【题型】填空题　【知识点】平面几何　【难度】medium
如图，正六边形$ABCDEF$，连接$OE$、$OD$，如果$\overrightarrow{OD} = \vec{a}$，$\overrightarrow{OE} = \vec{b}$，那么$\overrightarrow{AB} = \underline{\quad\quad}$.

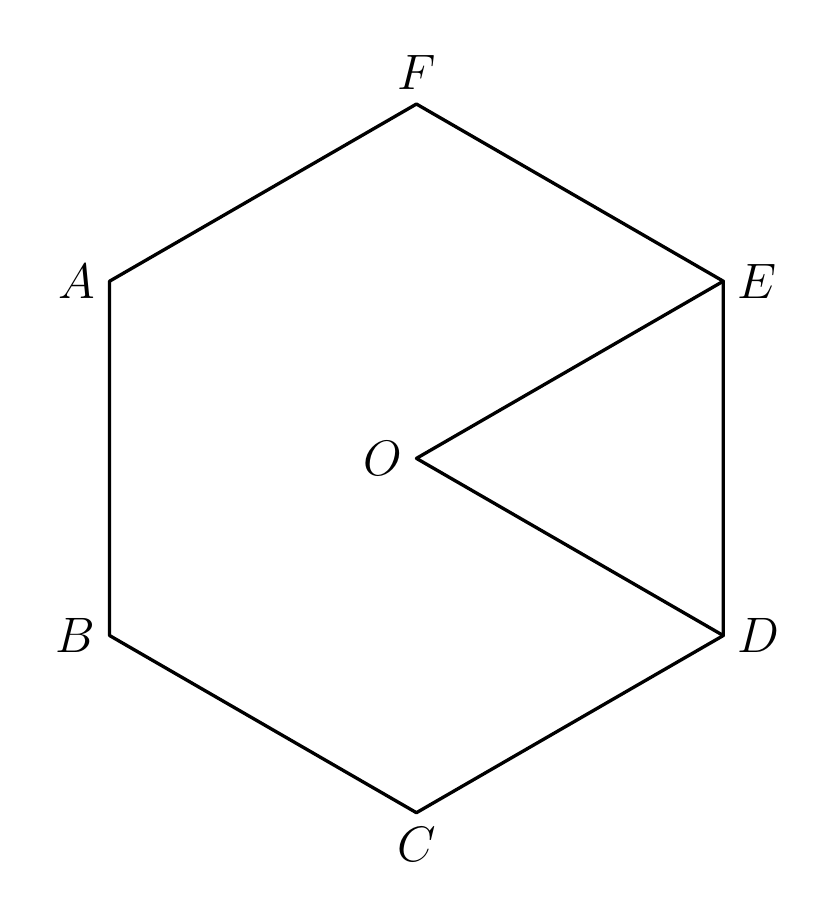
【解答】
【答案】$\vec{a} - \vec{b}$.

【分析】连接$BD$，先由正六边形的性质可得$AB = DE = BC = CD$，$\angle ABC = \angle C = \angle CDE = 120^\circ$，进而求出$\angle ABD = \angle BDE = 90^\circ$，则可证明$AB \parallel DE$，得到$AB = ED$，则$\overrightarrow{AB} = \overrightarrow{ED} = \overrightarrow{OD} - \overrightarrow{OE} = \vec{a} - \vec{b}$.

【解答】解：如图所示，连接$BD$，

由题意得，$AB = DE = BC = CD$，$\angle ABC = \angle C = \angle CDE = \dfrac{180^\circ \times (6-2)}{6} = 120^\circ$，

$\therefore \angle CBD = \angle CDB = 30^\circ$，

$\therefore \angle ABD = \angle BDE = 90^\circ$，

$\therefore \angle ABD + \angle BDE = 180^\circ$，

$\therefore AB \parallel DE$，

$\therefore \overrightarrow{AB} = \overrightarrow{ED}$，

$\because \overrightarrow{OD} = \vec{a}$，$\overrightarrow{OE} = \vec{b}$，

$\therefore \overrightarrow{AB} = \overrightarrow{ED} = \overrightarrow{OD} - \overrightarrow{OE} = \vec{a} - \vec{b}$.

故答案为：$\vec{a} - \vec{b}$.

【点评】本题主要考查了平面向量，平行线的性质与判定，正多边形内角和定理，等边对等角等等.
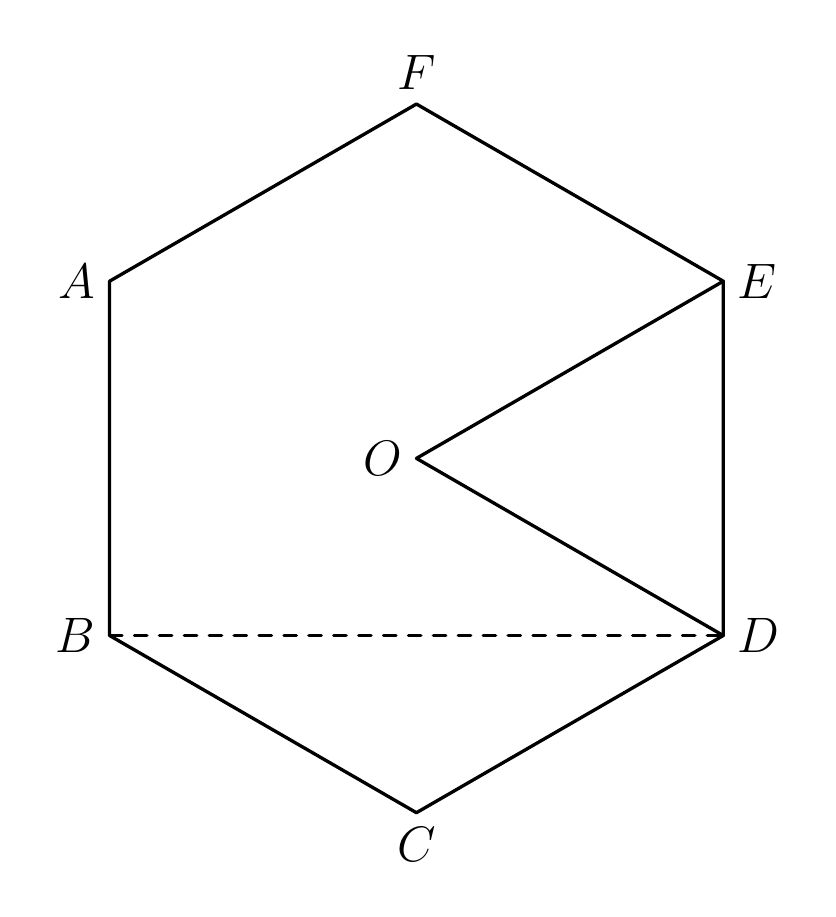